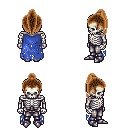
a pixel art fantasy rpg character, male body template, skeleton, blue tattered cape, metal pants, brown long topknot hairstyle, metal boots, four views (front, back, left, right), 2x2 character sprite sheet, small pixel art, hard edges, no anti-aliasing